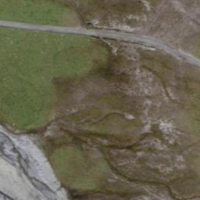
EUNIS habitat code: 23
Species observed at this site:
Dryas octopetala